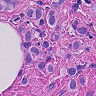
Metastatic tissue present: yes